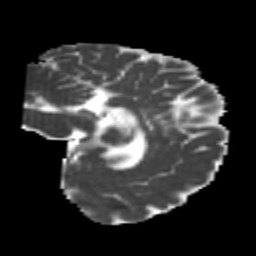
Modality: MD
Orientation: sagittal
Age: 22
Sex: female
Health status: healthy
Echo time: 0.074 s